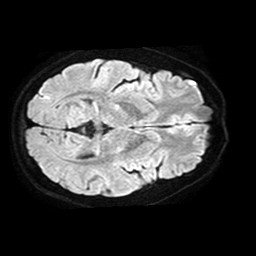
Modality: TRACE
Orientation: axial
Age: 20
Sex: male
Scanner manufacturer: philips
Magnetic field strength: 1.5 T
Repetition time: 4.33 s
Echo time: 0.1015 s